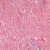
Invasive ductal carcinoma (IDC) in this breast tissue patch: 0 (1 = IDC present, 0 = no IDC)